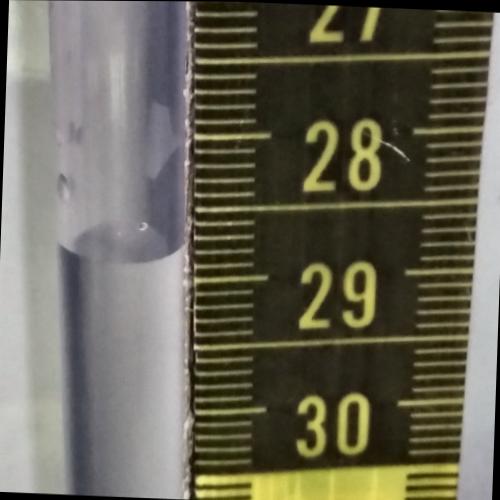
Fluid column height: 28.8 cm